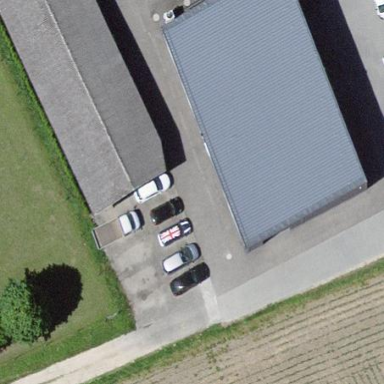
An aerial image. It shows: Barn.